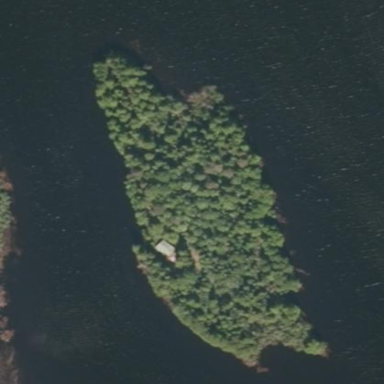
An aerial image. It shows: Islet.